Question: I would like to execute a query but I can't get the desired result.
I have two tables () with the same columns 'tag_id' and 'priority'.
The two tables also have some other columns ('image' & 'text'). I would like to select all the rows where the 'tag_id' equals a given variable and I want to sort the result on 'priority'.
(the column 'priority' is unique for every row)

What kind of query should I use for this?
Thanks in advance.
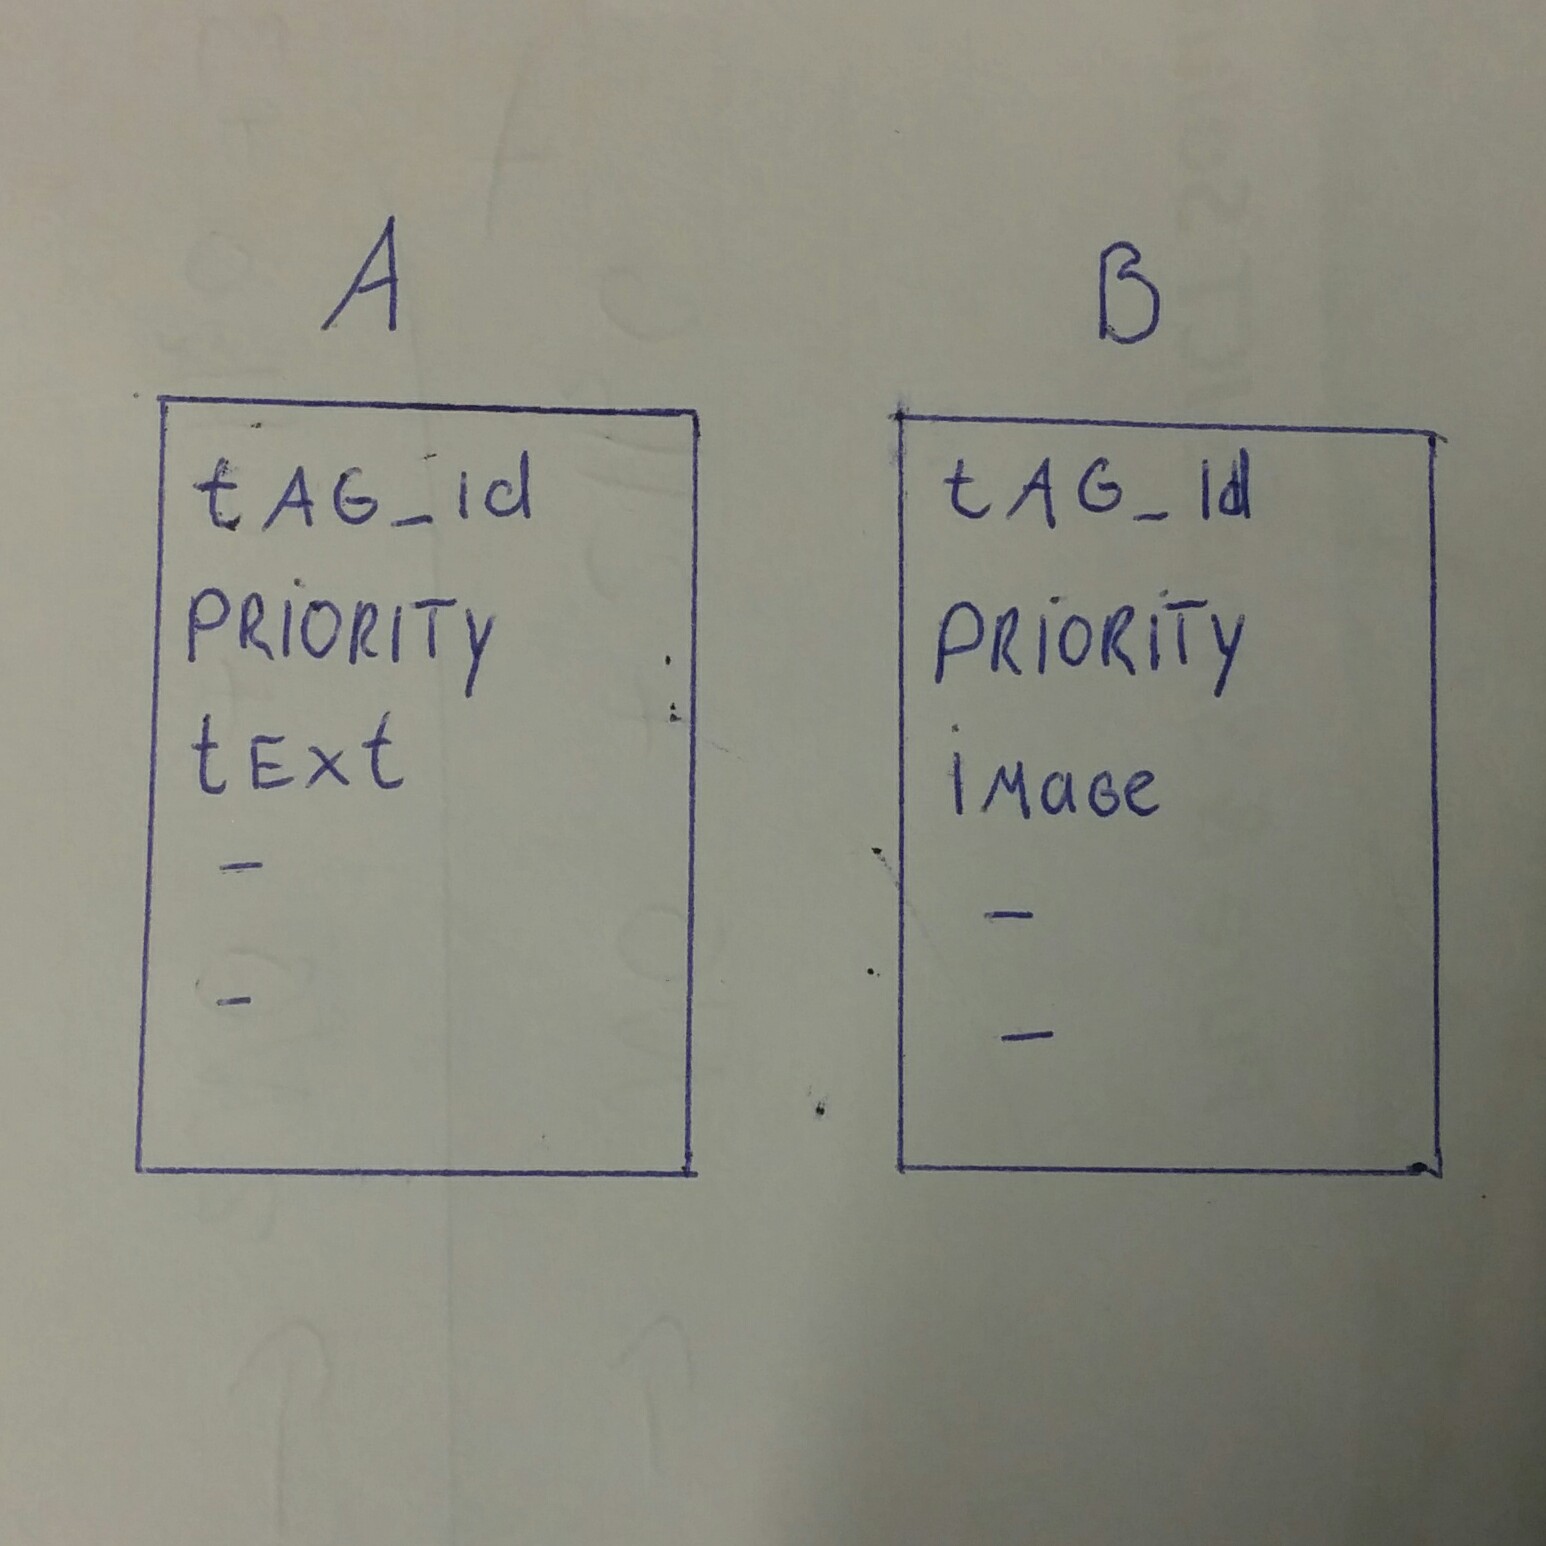
Answer: After fiddeling around for a while i found a solution.
'''
SELECT priority, text, null AS image
FROM A
WHERE tag_id = x
UNION ALL
SELECT priority, null, image
FROM B
WHERE tag_id = x
ORDER BY priority
'''
This way the fields that the table doesnt have, get set to null.